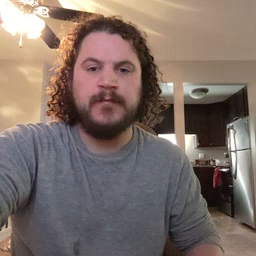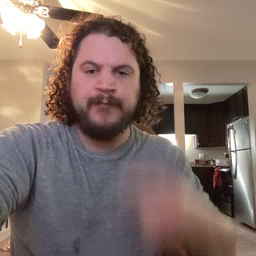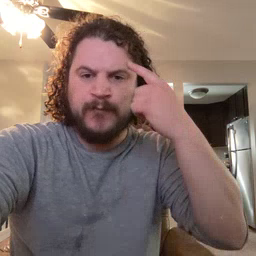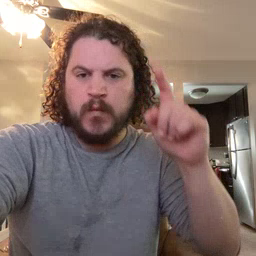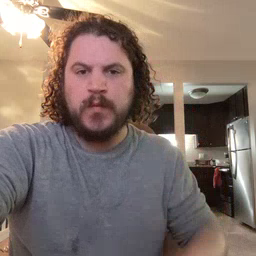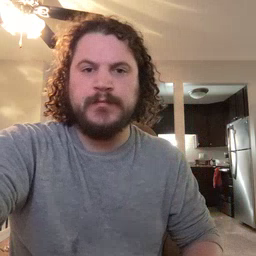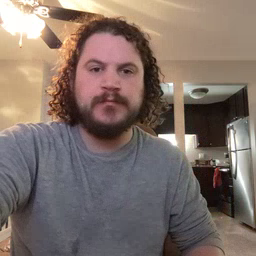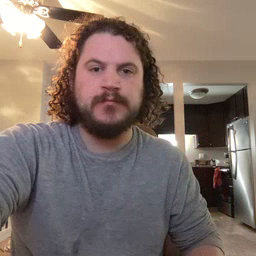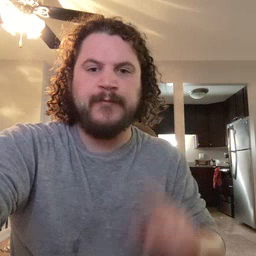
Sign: for